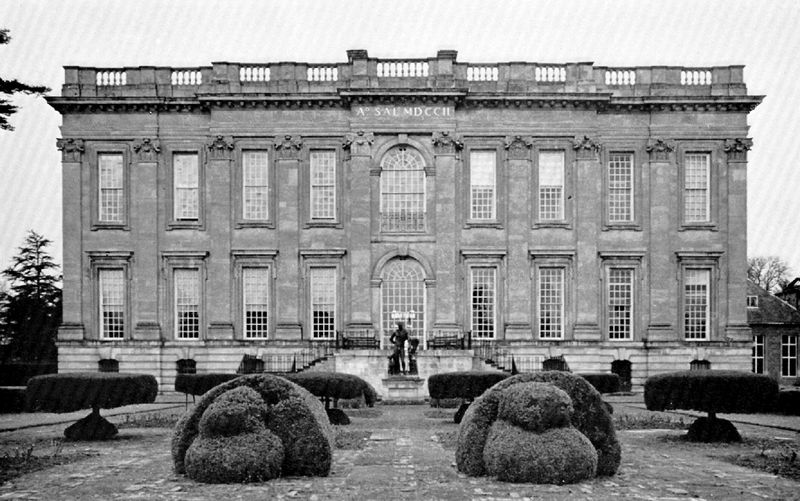
Titel: Northamptonshire, Easton Neston
Künstler: Nicholas Hawksmoor
Standort: (GB Northamptonshire) (EU - GB - Northamptonshire)
Schlagwörter: fenster, frankreich, tür, anlage, gebäude, haus, park, schloss, weg, architektur, büsche, garten, statue, deutschland, fassade, italien, treppe, aufgang, tor, bögen, sprossen, balustrade, schweiz, arkaden, portal, villa, gesims, residenz, baluster, hecken, statur